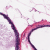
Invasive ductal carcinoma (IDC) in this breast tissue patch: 0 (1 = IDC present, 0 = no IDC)